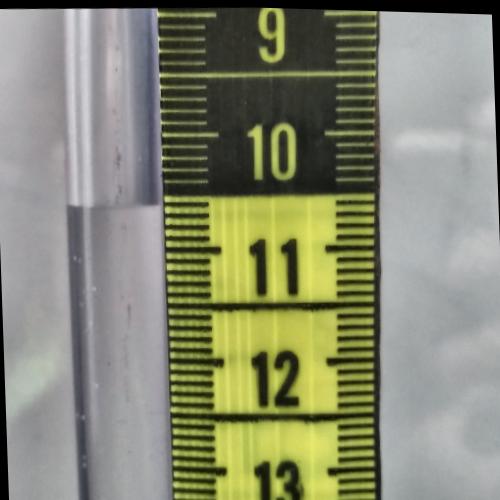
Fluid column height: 10.6 cm